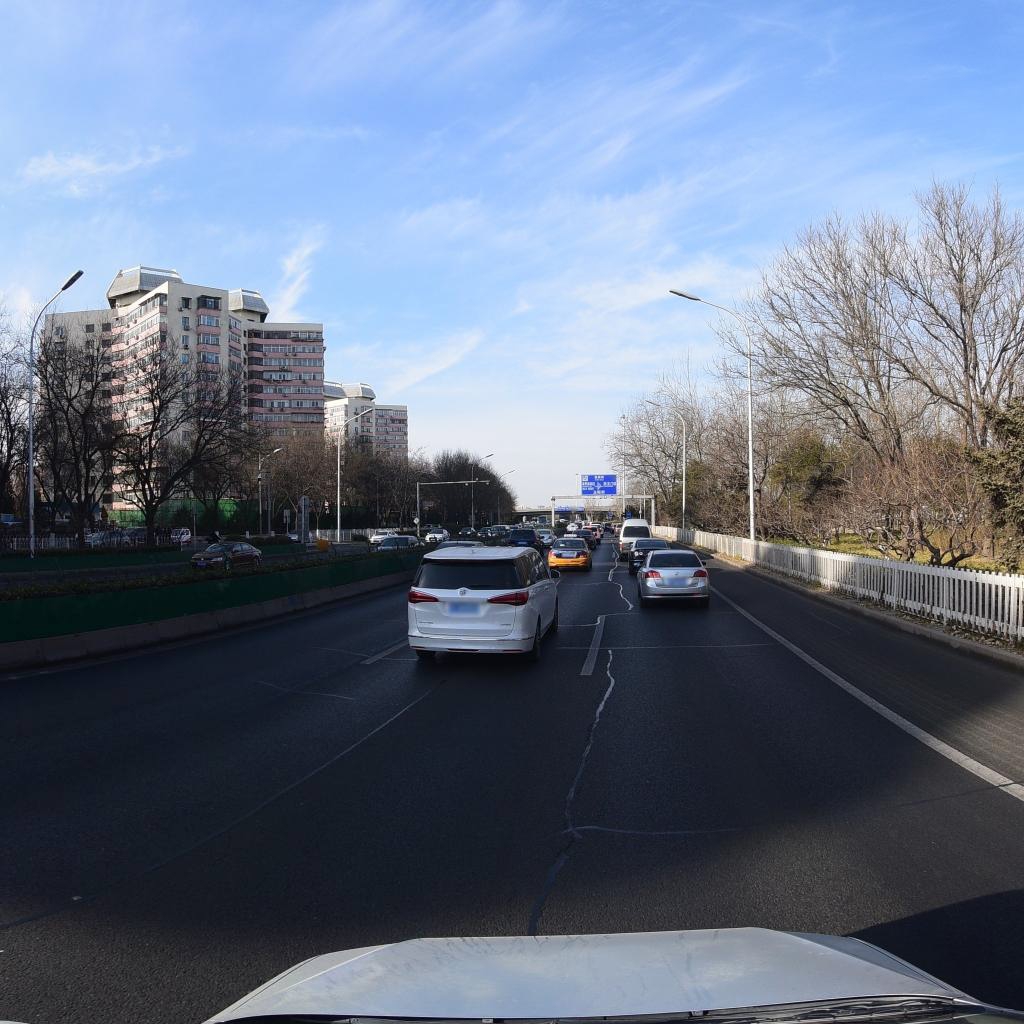
Region: Fengtai
Road damage annotations: longitudinal patch, transverse patch, transverse patch, transverse patch, longitudinal patch, transverse patch, transverse patch, transverse patch, transverse patch, longitudinal patch, longitudinal patch